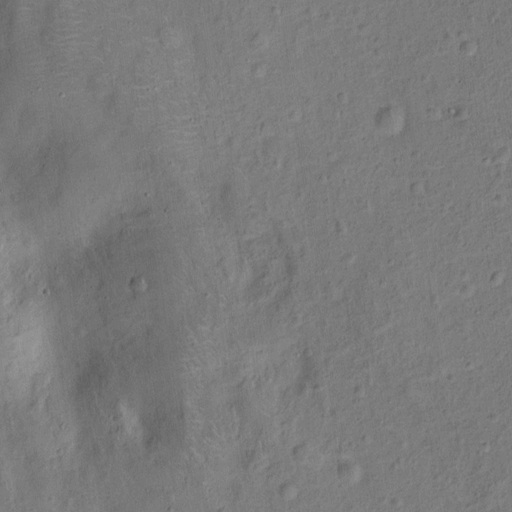
Classes present: Background, Cone